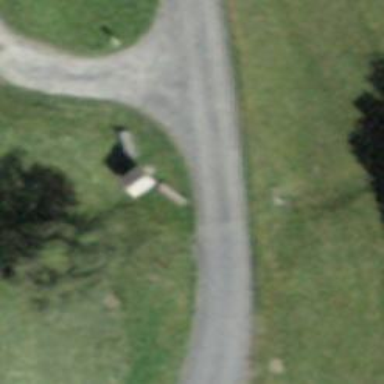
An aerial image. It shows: Bench for seating.